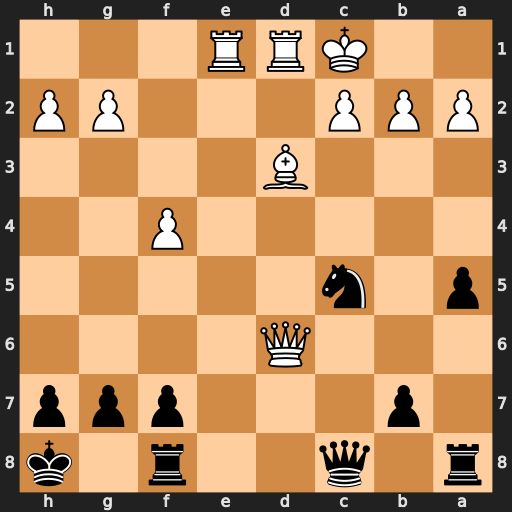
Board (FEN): r1q2r1k/1p3ppp/3Q4/p1n5/5P2/3B4/PPP3PP/2KRR3
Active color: b
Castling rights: -
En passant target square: -
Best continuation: Rd8 Bf5 Rxd6 Bxc8 Rxd1+ Rxd1 Rxc8